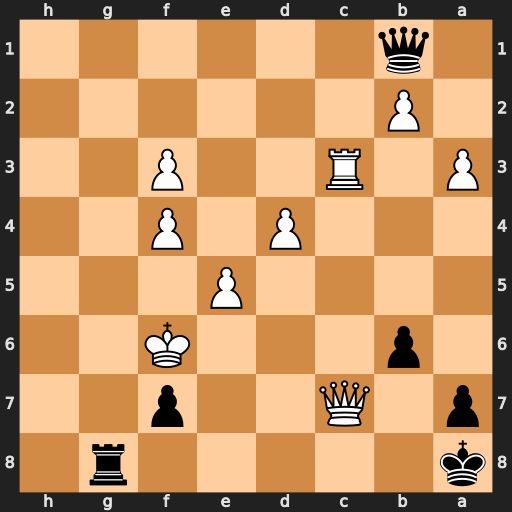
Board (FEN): k5r1/p1Q2p2/1p3K2/4P3/3P1P2/P1R2P2/1P6/1q6
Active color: b
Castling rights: -
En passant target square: -
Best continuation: Qg6+ Ke7 Qe6#